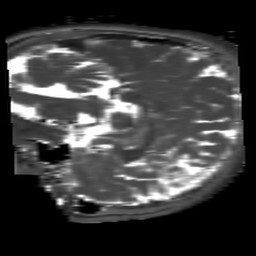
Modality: T2map
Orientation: sagittal
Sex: male
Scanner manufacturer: siemens
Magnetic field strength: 3 T
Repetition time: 4 s